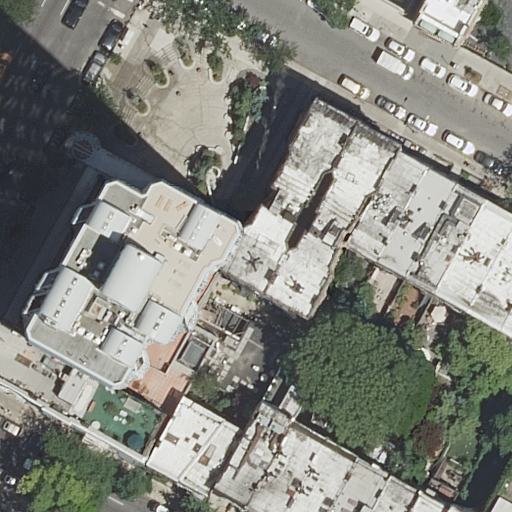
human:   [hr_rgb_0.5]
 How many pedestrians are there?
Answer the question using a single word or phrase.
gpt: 2

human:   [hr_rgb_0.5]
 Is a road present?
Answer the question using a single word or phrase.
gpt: yes

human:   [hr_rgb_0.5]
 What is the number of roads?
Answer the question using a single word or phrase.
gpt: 4

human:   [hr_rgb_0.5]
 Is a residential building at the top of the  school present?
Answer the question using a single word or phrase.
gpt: no

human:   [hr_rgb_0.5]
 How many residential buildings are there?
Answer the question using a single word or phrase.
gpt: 21

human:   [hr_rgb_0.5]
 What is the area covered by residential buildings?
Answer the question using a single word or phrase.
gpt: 6477m2

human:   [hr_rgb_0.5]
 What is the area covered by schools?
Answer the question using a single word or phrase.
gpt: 32m2

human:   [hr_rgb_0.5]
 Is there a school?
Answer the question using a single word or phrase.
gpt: yes

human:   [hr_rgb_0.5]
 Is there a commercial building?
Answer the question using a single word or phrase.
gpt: yes

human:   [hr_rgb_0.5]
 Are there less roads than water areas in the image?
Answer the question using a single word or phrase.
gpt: no

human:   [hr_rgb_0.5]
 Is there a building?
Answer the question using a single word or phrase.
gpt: yes

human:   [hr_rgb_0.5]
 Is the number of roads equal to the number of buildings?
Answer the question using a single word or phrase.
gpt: no

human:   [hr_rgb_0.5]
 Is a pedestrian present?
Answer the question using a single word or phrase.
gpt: yes

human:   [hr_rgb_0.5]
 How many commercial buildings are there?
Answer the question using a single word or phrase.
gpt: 1

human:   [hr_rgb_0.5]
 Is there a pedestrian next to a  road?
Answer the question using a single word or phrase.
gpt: yes

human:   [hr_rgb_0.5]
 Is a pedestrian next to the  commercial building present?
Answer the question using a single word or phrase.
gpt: yes

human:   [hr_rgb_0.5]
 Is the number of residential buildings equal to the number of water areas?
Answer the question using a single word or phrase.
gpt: no

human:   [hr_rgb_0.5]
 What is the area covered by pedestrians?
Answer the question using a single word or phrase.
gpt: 1034m2

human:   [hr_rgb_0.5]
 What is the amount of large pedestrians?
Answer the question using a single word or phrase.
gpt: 1

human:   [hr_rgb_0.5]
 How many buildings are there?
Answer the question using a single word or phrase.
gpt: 23

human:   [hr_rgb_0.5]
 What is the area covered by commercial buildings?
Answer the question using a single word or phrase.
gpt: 226m2

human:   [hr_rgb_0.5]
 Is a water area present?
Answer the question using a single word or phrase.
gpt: no

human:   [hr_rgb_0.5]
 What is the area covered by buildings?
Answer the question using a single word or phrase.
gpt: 6794m2

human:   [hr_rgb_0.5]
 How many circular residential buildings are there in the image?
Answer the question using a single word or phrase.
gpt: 0

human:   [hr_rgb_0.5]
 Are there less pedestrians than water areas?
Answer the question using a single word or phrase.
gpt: no

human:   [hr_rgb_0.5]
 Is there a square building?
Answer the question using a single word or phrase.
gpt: no

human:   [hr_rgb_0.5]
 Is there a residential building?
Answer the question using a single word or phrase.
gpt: yes

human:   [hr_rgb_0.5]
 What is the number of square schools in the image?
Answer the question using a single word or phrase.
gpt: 0

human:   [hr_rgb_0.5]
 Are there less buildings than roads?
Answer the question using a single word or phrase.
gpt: no

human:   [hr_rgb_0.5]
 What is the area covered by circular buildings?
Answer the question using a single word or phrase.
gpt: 0m2

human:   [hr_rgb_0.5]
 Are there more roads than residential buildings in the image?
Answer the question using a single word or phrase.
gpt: no

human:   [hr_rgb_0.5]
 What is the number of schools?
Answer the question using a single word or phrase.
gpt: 1

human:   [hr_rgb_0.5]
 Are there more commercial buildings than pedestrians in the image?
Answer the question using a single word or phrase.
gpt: no

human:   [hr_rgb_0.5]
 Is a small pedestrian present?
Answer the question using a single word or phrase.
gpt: no

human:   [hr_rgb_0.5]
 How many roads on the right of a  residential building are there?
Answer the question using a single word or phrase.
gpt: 2

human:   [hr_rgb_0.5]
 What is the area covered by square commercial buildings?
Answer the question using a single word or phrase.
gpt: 0m2

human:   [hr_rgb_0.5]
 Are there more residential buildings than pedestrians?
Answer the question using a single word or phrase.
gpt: yes

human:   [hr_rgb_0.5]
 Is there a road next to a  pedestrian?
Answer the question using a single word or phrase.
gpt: yes

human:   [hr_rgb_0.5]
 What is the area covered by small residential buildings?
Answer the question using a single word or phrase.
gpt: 212m2

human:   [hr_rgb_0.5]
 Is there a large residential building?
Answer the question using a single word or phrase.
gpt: yes

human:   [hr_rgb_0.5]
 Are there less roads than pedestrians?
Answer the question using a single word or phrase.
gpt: no

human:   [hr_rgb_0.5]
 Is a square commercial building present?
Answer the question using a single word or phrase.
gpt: no

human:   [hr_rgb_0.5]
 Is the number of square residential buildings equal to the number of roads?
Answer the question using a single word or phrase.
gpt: no

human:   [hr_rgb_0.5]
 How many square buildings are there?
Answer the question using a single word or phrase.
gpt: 0

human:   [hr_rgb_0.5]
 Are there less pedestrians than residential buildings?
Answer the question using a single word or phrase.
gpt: yes

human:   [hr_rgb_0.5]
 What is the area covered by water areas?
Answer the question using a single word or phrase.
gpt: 0m2

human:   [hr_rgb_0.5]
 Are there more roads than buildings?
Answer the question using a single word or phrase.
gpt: no

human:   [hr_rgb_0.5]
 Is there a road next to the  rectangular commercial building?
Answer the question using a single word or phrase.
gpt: yes

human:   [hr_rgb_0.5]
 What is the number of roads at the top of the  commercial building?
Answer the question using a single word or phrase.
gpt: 0

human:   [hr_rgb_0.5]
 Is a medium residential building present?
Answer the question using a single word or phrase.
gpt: yes

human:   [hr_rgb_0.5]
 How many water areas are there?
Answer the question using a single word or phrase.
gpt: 0

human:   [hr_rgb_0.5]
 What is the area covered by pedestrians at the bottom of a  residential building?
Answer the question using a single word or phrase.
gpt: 1034m2

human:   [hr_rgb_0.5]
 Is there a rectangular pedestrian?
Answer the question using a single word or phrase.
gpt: yes

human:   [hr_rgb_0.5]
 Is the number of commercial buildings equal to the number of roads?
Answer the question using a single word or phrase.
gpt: no

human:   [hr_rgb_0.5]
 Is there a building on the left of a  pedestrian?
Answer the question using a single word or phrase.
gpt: yes

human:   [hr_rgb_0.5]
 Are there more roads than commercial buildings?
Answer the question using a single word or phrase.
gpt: yes

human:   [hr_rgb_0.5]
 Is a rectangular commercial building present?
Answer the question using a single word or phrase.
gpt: yes

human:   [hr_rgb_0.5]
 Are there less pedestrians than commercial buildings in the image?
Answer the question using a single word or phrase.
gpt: no

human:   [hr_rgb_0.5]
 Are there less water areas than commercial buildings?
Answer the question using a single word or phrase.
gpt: yes

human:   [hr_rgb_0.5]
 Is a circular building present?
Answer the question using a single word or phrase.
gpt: no

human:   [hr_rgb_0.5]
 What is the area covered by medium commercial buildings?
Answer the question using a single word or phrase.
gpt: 226m2

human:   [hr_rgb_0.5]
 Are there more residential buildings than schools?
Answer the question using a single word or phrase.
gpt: yes

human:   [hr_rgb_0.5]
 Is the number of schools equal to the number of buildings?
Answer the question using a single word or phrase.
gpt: no

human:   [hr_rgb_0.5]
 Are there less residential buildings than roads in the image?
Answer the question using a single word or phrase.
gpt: no